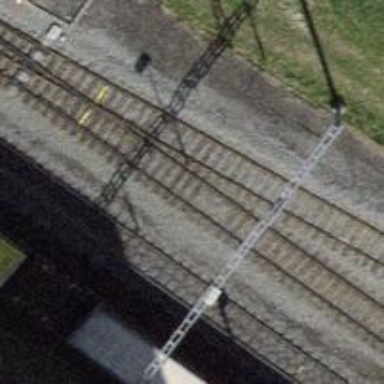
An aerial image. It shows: Railway siding with one electrified track and contact line for powering the train.